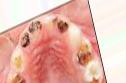
Condition: Caries